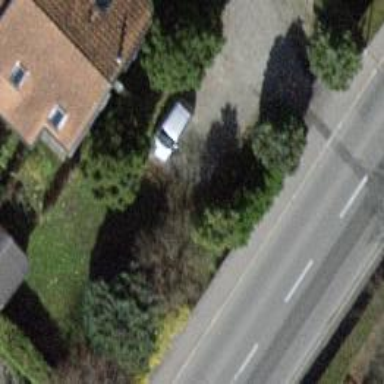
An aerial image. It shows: Urban tree with needleleaved evergreen leaves.